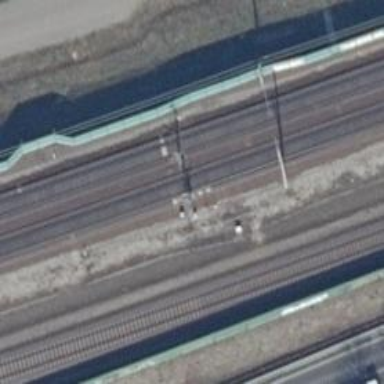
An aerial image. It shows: Railway signal.